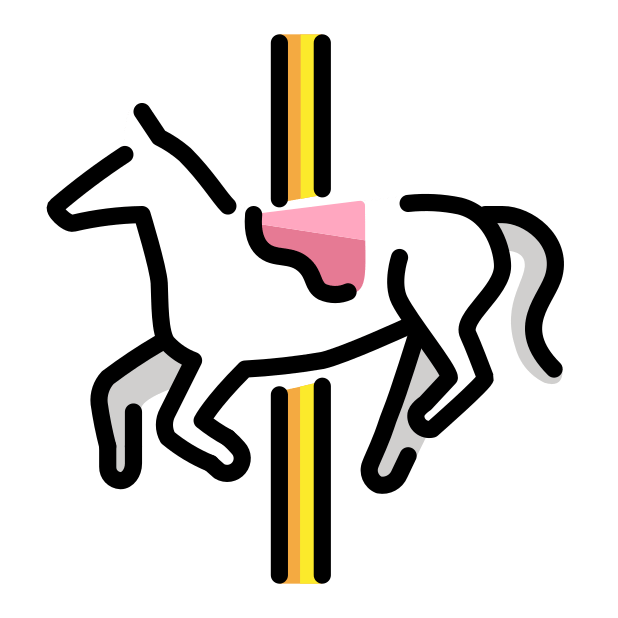
carousel horse